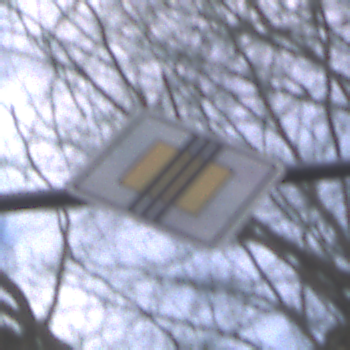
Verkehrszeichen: EndeVorfahrtsstrasse
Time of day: MorningAfternoon
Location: Outdoor (Nature)
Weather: PartlyCloudy
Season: NotSpecified
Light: Natural